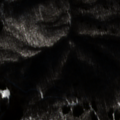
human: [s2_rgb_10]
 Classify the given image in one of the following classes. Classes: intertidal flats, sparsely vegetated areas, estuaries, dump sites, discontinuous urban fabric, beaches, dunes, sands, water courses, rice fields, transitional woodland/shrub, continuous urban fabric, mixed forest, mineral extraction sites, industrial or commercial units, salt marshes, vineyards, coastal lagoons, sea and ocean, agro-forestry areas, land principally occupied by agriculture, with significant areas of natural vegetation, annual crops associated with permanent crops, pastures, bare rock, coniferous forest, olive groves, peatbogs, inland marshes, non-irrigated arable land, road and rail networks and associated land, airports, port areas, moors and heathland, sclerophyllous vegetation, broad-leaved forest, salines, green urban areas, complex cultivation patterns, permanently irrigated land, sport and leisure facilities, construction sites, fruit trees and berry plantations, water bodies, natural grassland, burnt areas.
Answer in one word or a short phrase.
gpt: broad-leaved forest, mixed forest